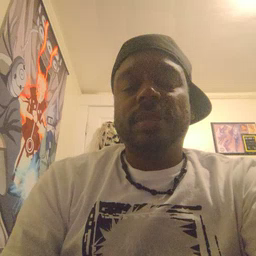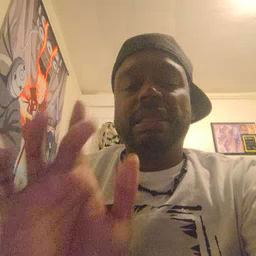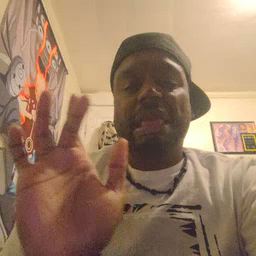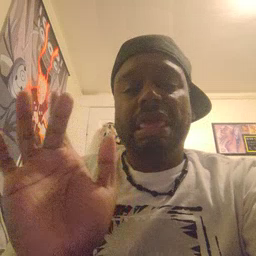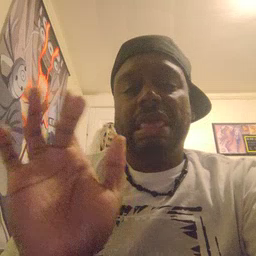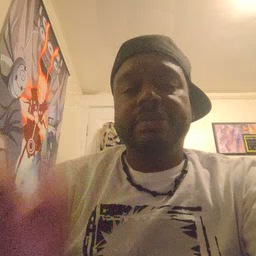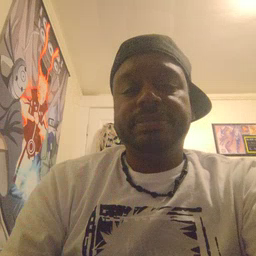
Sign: yucky